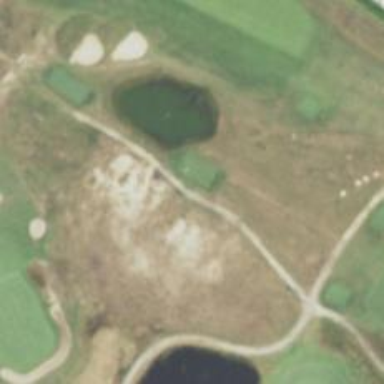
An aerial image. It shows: Path for both road and golf.